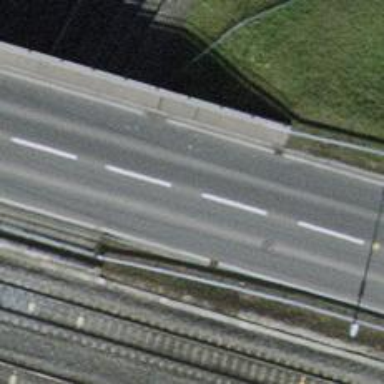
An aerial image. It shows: Primary road with asphalt surface.